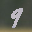
Label: 9